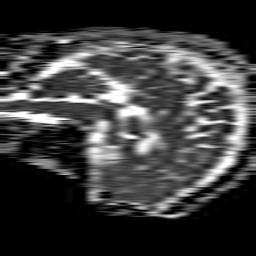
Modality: ADC
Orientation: sagittal
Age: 53
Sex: male
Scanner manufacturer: philips
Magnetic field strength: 1.5 T
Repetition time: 4.6 s
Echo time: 0.09059 s